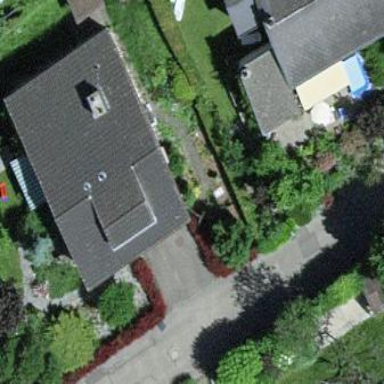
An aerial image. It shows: Simple and straightforward house.